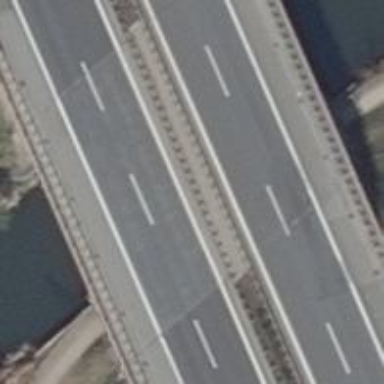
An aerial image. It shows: Bridge with beam structure.